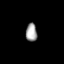
Tissue: lung
Cell type: Epithelial cells
Senescence score: 0.5718
Nuclear area (px): 203
Mean DAPI intensity: 160.502